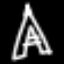
Label: The Eiffel Tower